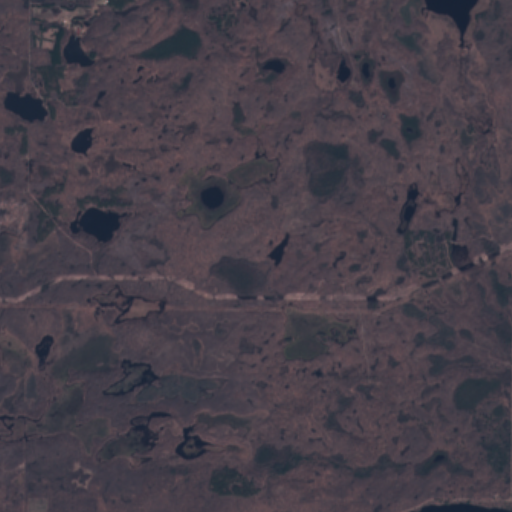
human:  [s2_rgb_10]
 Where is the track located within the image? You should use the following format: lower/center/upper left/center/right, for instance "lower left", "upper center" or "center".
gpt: There is no track in the image.